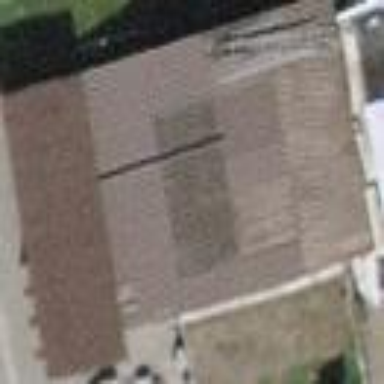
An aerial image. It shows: Shed.